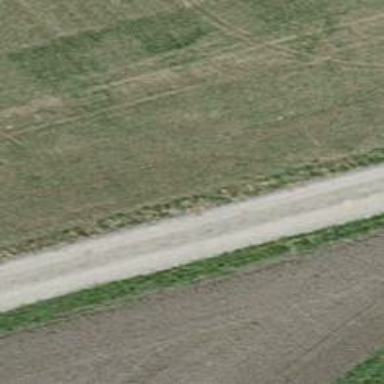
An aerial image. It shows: Gravel track with grade2 quality.